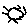
Label: sun